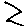
Label: zigzag